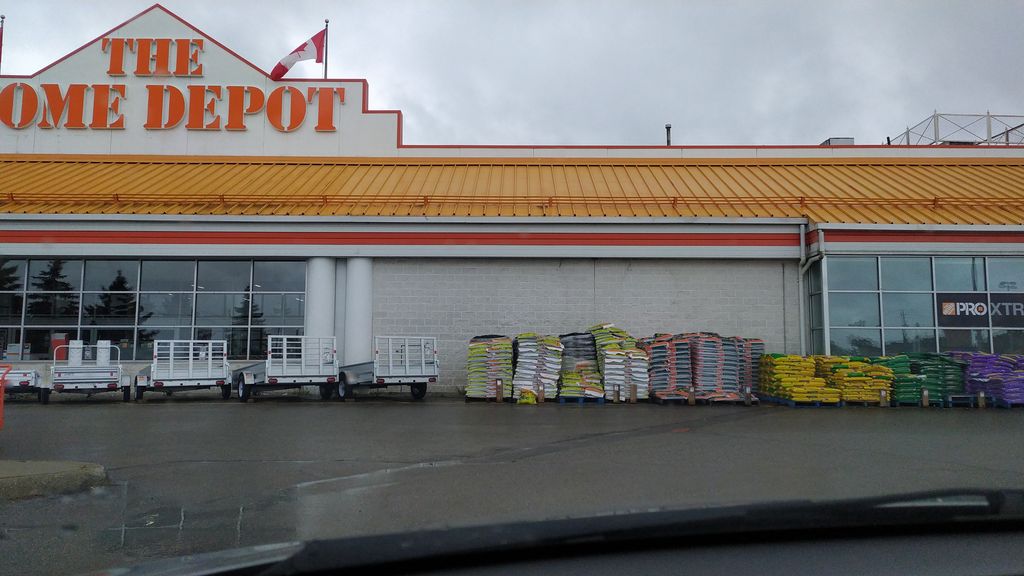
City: kitchener-waterloo